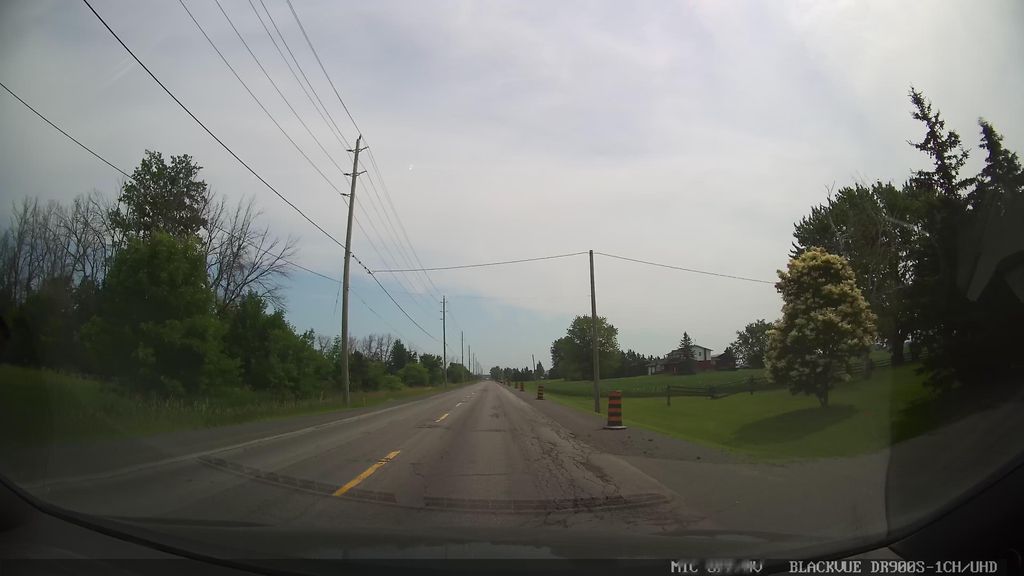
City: ottawa-gatineau